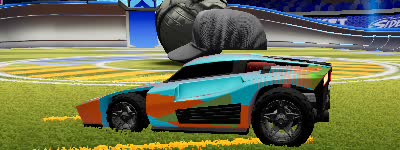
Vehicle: breakout